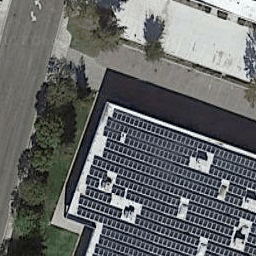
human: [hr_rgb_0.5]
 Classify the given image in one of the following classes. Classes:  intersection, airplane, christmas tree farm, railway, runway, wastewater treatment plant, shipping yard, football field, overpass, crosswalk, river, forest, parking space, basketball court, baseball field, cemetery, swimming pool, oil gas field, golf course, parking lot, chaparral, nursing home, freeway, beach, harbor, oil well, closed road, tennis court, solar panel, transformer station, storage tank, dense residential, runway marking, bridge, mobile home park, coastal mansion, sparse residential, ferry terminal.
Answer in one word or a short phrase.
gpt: solar panel